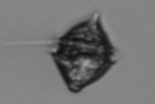
Label: Kryptoperidinium_triquetrum